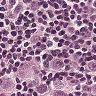
Metastatic tissue present: yes